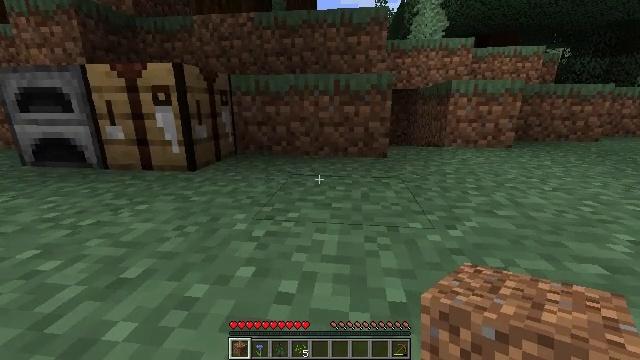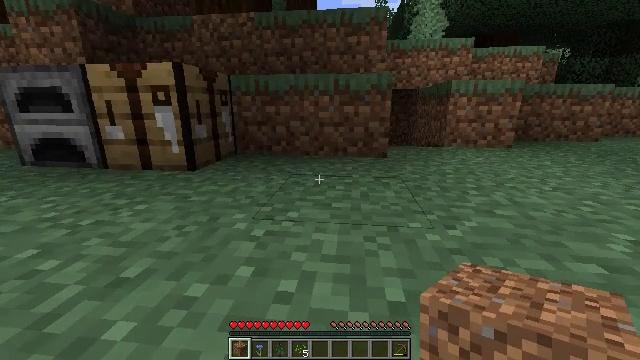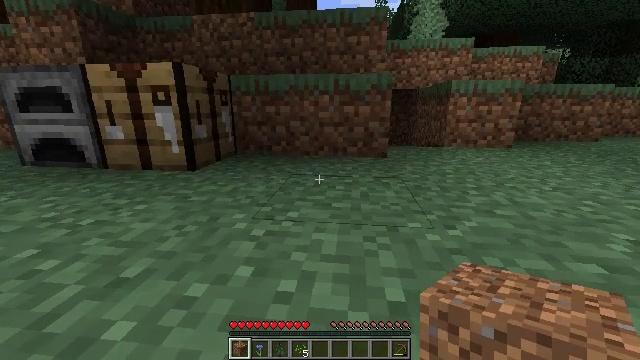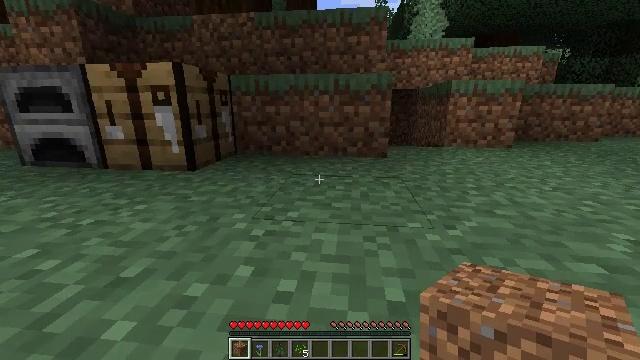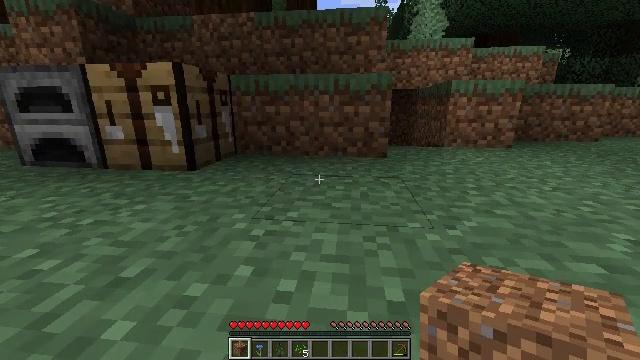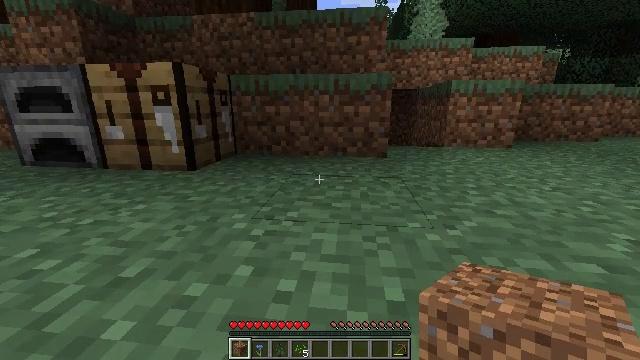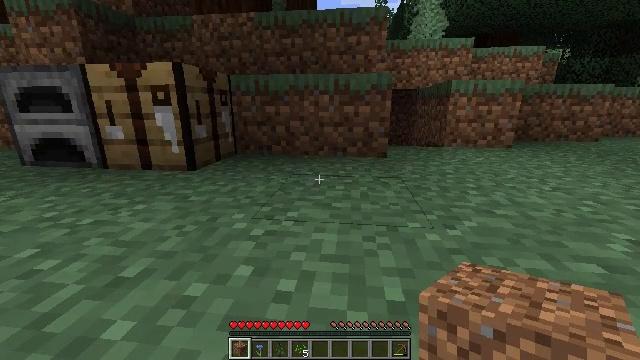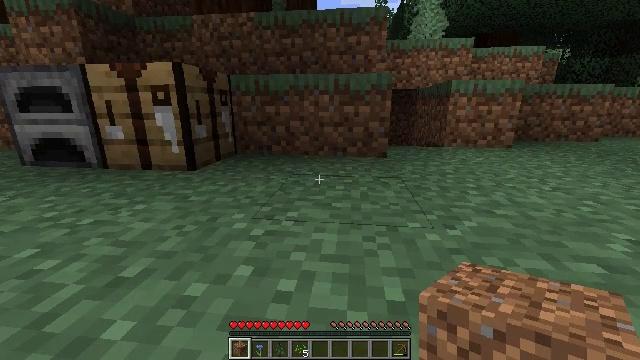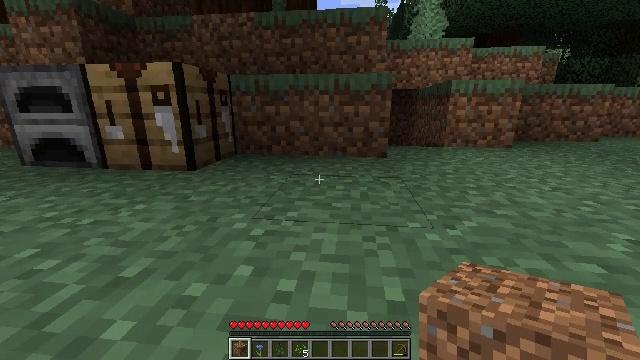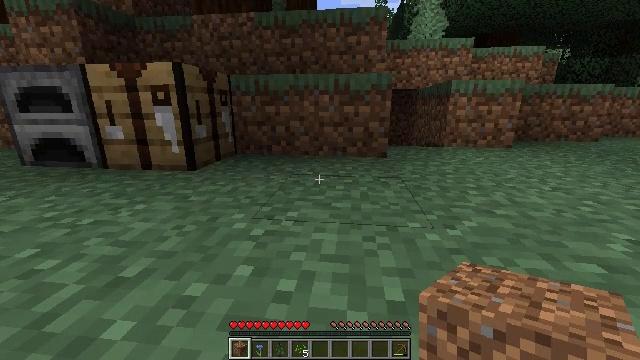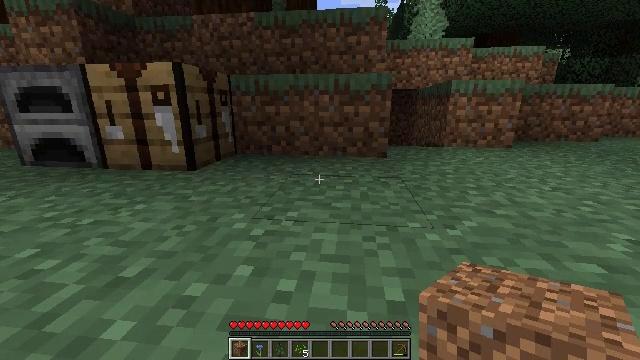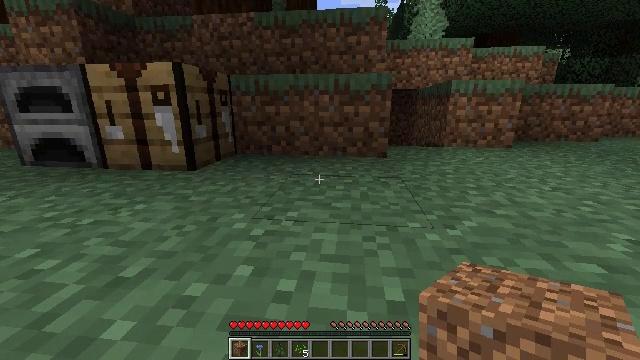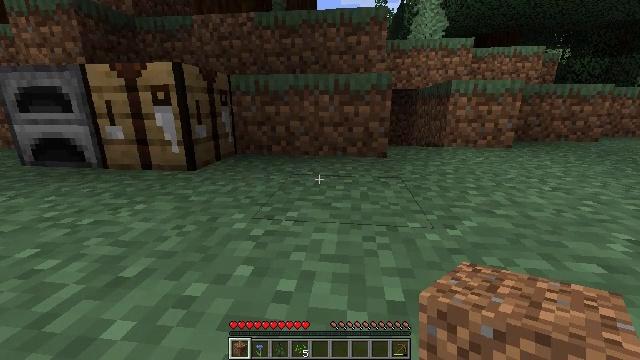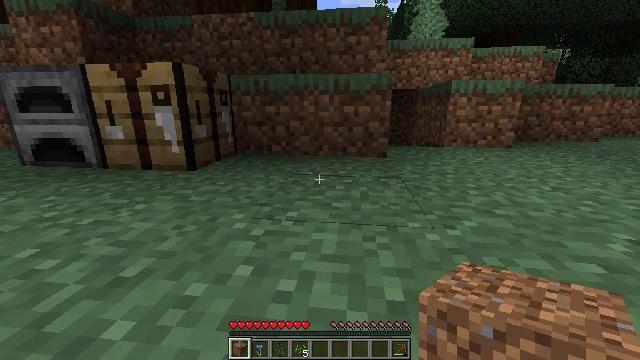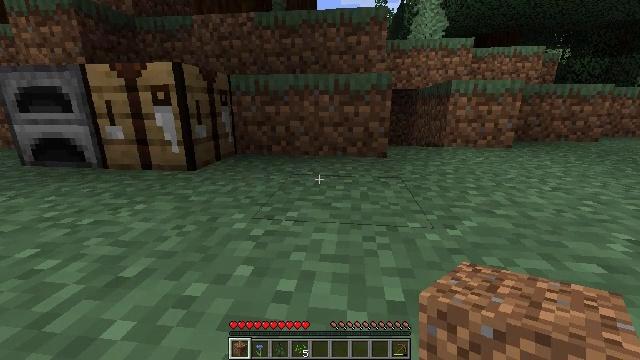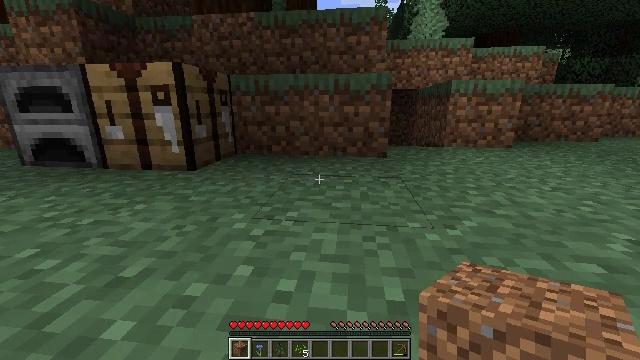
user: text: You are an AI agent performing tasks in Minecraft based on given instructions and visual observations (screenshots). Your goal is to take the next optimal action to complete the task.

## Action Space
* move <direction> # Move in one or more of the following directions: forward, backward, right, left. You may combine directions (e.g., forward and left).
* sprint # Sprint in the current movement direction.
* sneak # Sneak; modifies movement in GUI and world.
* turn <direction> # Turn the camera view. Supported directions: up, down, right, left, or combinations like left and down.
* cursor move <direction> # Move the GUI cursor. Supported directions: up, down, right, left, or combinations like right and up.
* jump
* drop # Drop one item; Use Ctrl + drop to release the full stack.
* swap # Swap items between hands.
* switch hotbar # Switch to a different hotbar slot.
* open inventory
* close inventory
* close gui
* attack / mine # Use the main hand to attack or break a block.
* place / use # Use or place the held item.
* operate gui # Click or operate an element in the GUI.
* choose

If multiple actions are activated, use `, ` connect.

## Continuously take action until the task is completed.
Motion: motion action
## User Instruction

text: Use logs and furnace to produce charcoal.
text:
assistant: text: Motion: no_op
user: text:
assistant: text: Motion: no_op
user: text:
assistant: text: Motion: no_op
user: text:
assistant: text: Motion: no_op
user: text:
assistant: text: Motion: no_op
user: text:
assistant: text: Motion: no_op
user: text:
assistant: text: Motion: no_op
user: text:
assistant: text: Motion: no_op
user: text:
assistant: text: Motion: no_op
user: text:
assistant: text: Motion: no_op
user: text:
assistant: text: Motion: no_op
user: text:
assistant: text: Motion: no_op
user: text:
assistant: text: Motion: no_op
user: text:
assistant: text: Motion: no_op
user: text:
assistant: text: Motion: no_op
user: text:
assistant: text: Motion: no_op
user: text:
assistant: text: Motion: no_op
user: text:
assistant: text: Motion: no_op
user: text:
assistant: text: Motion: no_op
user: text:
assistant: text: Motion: no_op
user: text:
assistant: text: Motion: no_op
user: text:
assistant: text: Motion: no_op
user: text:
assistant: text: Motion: no_op
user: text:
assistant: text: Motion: no_op
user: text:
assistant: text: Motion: no_op
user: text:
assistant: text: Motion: no_op
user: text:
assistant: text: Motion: no_op
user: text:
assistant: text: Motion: no_op
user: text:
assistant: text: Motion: no_op
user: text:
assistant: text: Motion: no_op